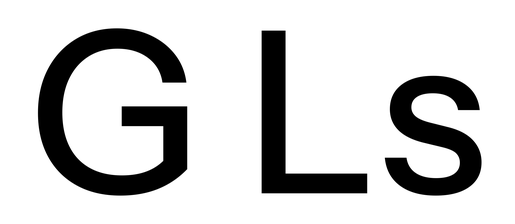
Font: InstrumentSans_Medium